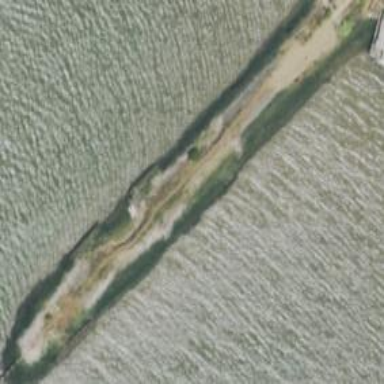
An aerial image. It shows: Breakwater made of rock.